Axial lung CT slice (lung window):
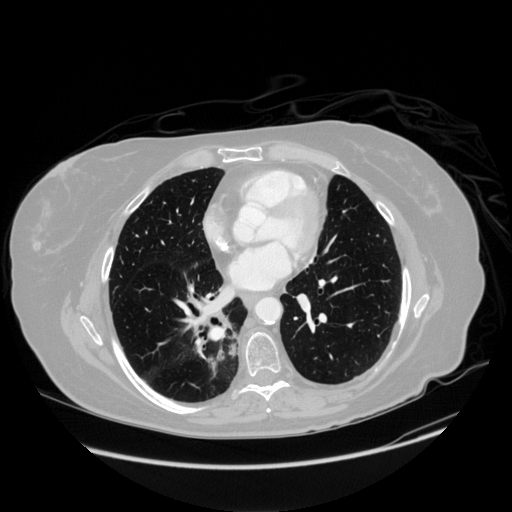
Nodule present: no